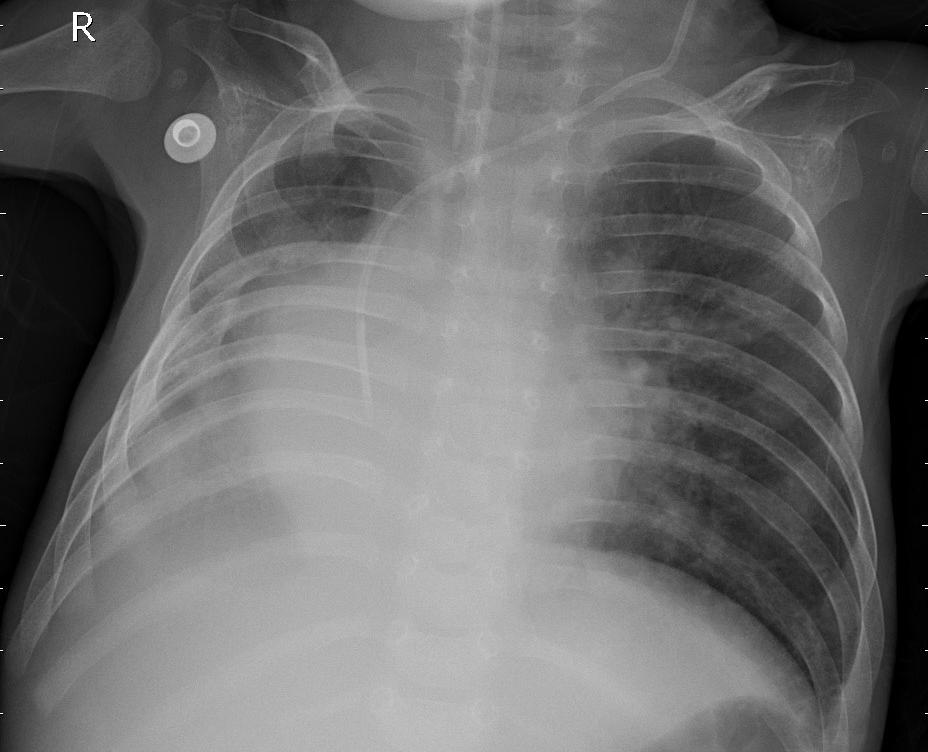
Diagnosis: PNEUMONIA